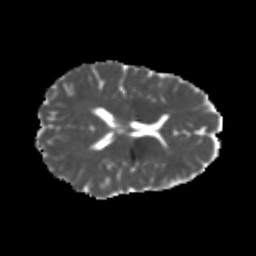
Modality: MD
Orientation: axial
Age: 22
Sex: female
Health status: healthy
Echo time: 0.074 s